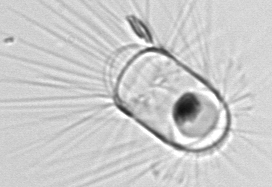
Label: Corethron_hystrix